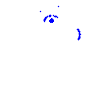
Particle: pion